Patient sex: M
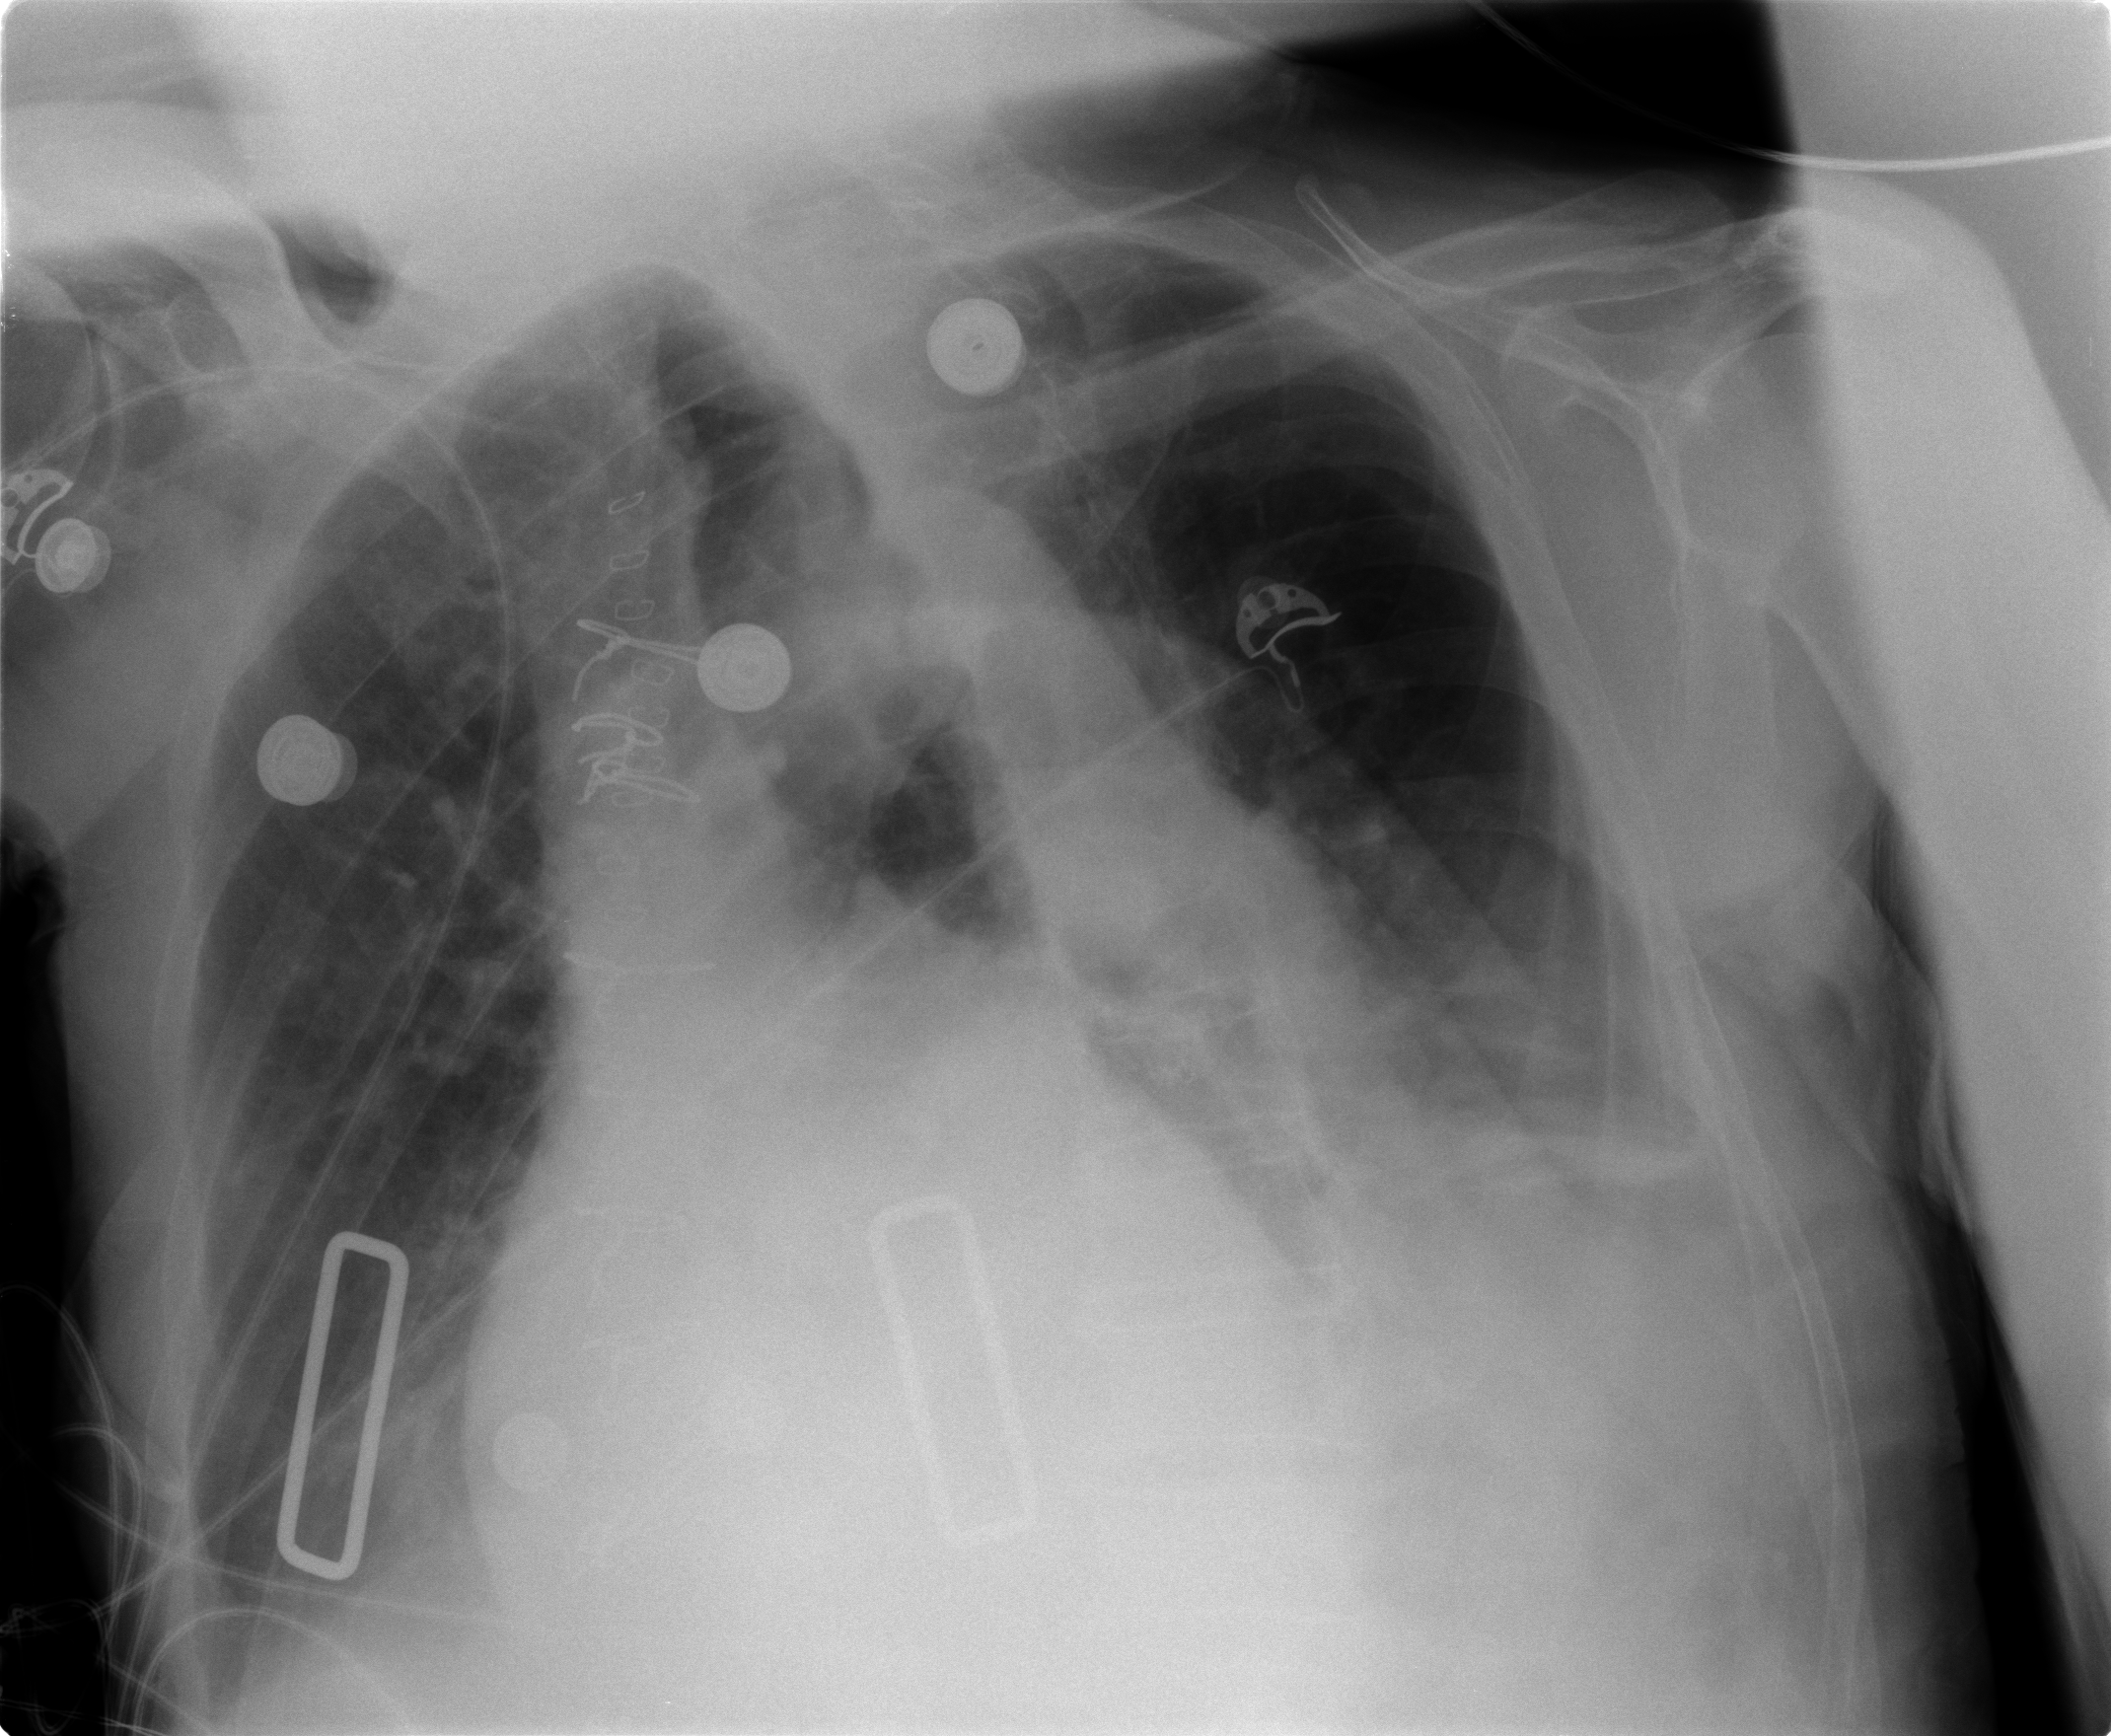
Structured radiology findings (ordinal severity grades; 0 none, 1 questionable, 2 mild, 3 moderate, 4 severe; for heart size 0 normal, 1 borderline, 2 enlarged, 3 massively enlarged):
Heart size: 2
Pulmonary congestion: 0
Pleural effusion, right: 2
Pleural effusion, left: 2
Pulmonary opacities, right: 0
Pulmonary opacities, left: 0
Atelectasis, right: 2
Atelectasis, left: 2